Interaction volume radius: 10 \u00c5
Interaction volume height: 10 \u00c5
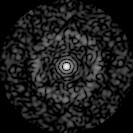
Disorder parameter: 0.8767